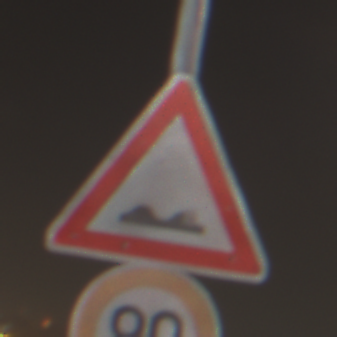
Verkehrszeichen: UnebeneFahrbahn
Zusatzzeichen unten: Geschwindigkeit90
Umgebung: Outdoor, Urban
Tageszeit: Night
Wetter: PartlyCloudy
Licht: Artificial
Jahreszeit: NotSpecified
Kontrast: HighContrast